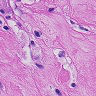
Metastatic tissue present: yes